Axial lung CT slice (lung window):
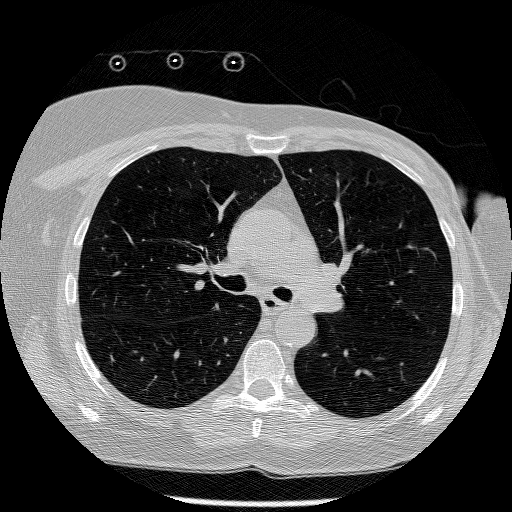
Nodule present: no